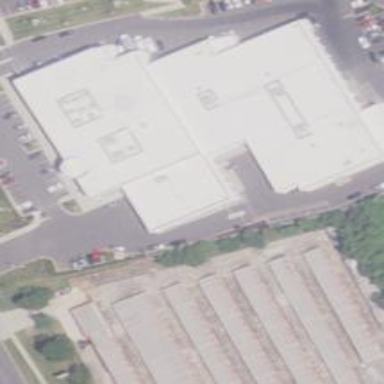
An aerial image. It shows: Car shop building.